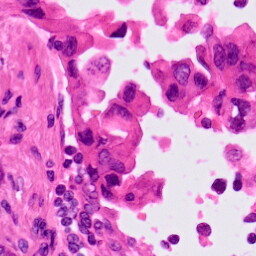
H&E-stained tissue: Lung